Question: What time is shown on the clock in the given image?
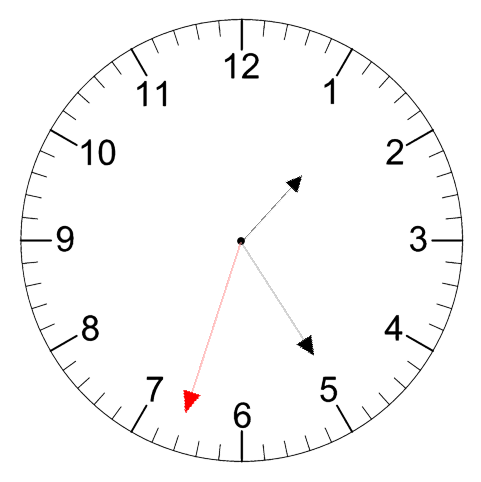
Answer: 01:24:33